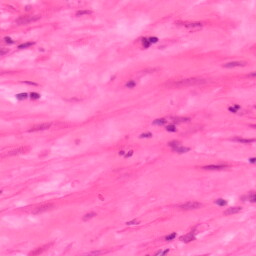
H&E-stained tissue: Colon